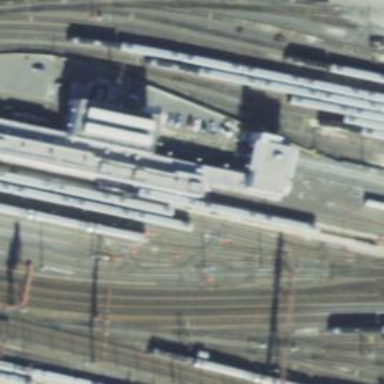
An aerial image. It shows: Railway yard with building passage tunnel.